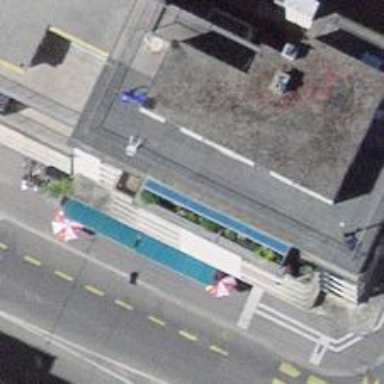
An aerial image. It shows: Café.